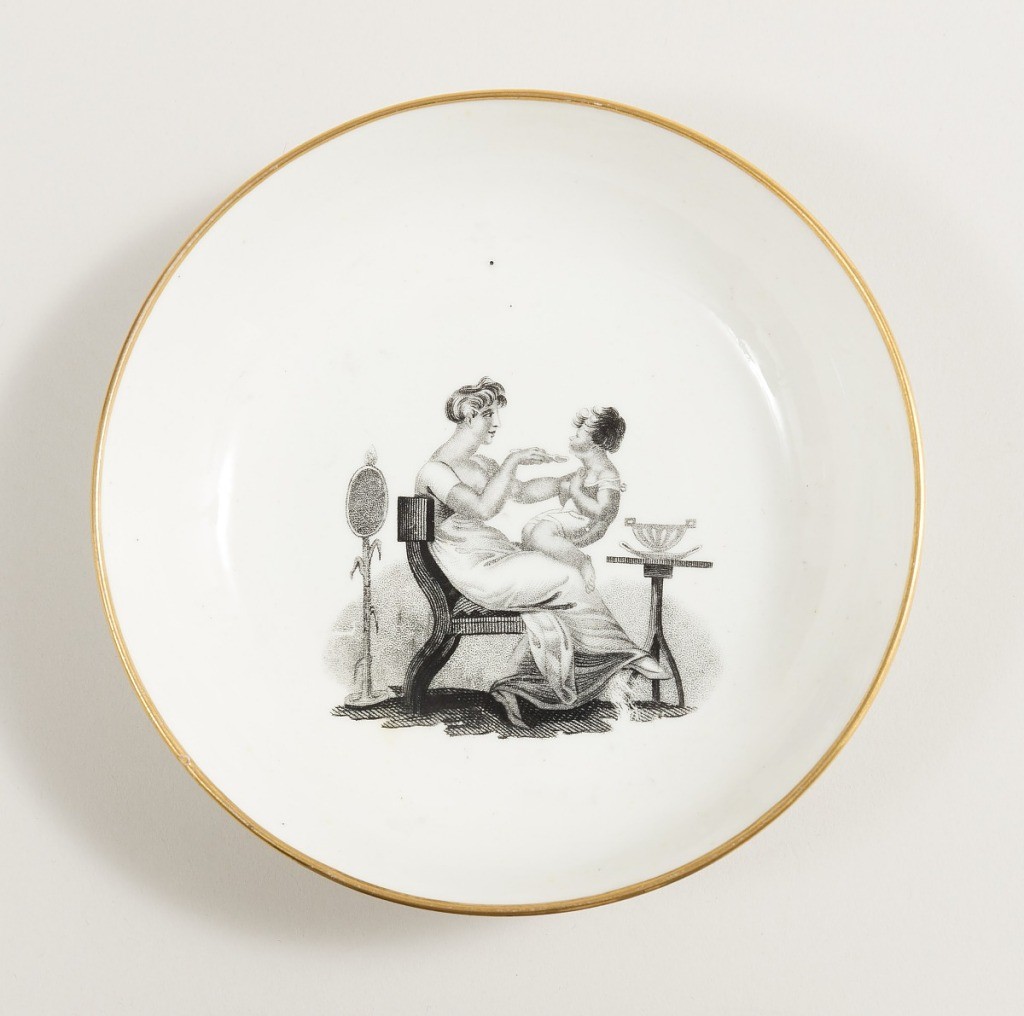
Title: Dish
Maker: Herculaneum Pottery, English, 1796 – 1841
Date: ca. 1810
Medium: porcelain, vitreous enamel, gold
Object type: dish
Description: the circular dish with gold rim and a transfer-printed scene in the center of a woman seated on a Greek style chair feeding a child.